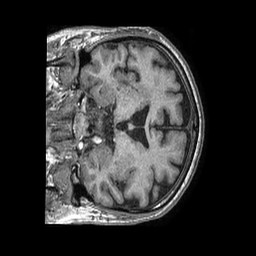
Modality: T1w
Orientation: coronal
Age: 69
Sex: male
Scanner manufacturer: philips
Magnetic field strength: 1.5 T
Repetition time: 0.007502 s
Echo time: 0.003416 s